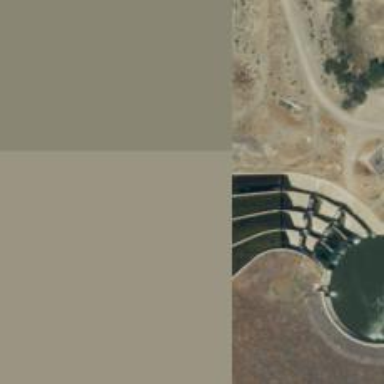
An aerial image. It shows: Spillway within waterway.